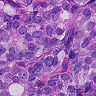
Metastatic tissue present: yes